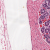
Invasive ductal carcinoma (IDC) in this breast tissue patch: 0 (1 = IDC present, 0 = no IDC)